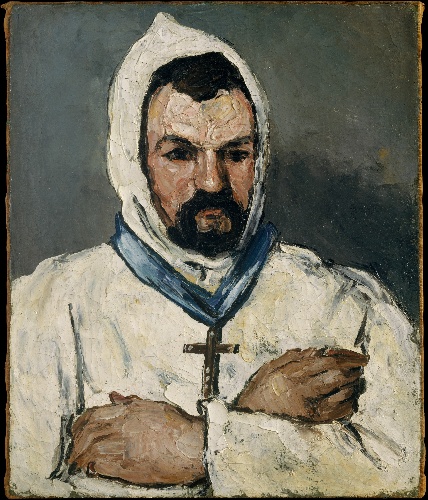
Title: Antoine Dominique Sauveur Aubert (born 1817), the Artist's Uncle, as a Monk
Artist: Paul Cézanne
Artist bio: French, Aix-en-Provence 1839–1906 Aix-en-Provence
Date: 1866
Object type: Painting
Classification: Paintings
Medium: Oil on canvas
Dimensions: 25 5/8 x 21 1/2 in. (65.1 x 54.6 cm)
Department: European Paintings
Credit line: The Walter H. and Leonore Annenberg Collection, Gift of Walter H. and Leonore Annenberg, 1993, Bequest of Walter H. Annenberg, 2002
Accession year: 1993
Repository: Metropolitan Museum of Art, New York, NY
Tags: Men|Portraits|Cross|Monks